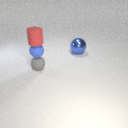
large blue metal sphere behind small gray rubber sphere